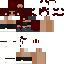
A female human skin with medium skin, wearing brown long hair dressed in a red hoodie and red skirt, featuring a closed mouth.